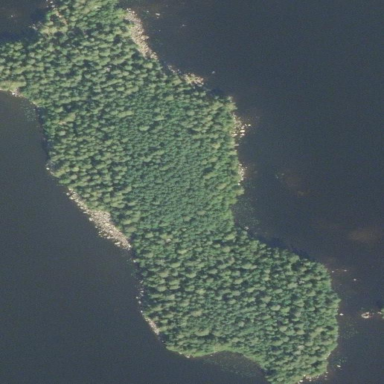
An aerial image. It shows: Islet.